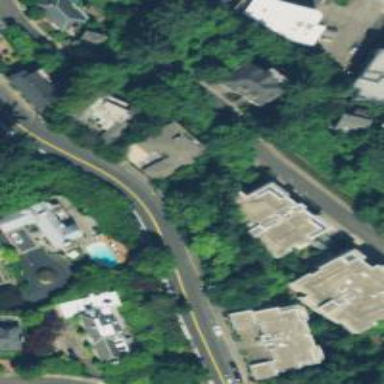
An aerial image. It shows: Secondary road with asphalt surface and sidewalk on the left.